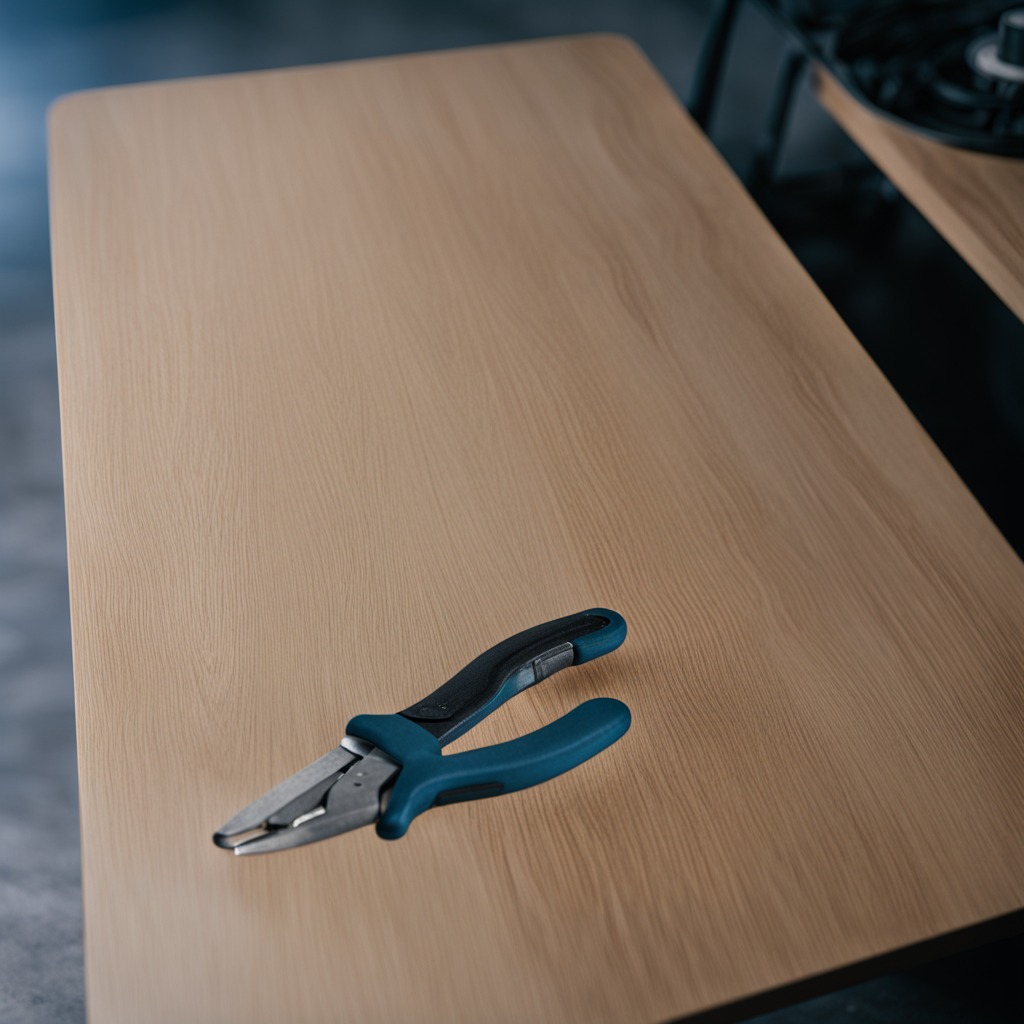
A plier is lying on the old table.